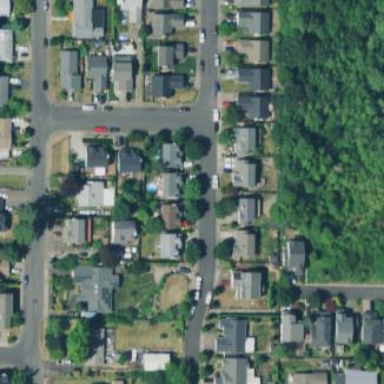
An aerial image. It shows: This residential area consists of single-family homes.